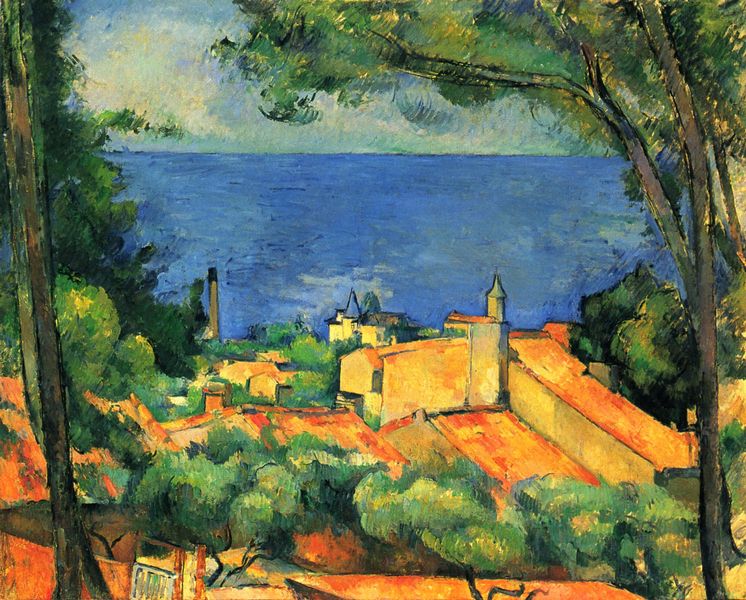
Titel: L'Estaque mit roten Dächern
Künstler: Paul Cézanne
Institution: (Privatsammlung)
Schlagwörter: baum, berg, blau, gemälde, himmel, laub, meer, schatten, wasser, wolken, aquarell, baumstämme, bäume, cezanne, gelb, grün, impressionismus, kirchturm, kubismus, landschaft, sand, see, stadt, teich, ufer, braun, bunt, frankreich, grau, hell, licht, orange, weiss, zeichnung, ausblick, blick, dach, gebäude, haus, park, rot, weg, beige, malerei, wand, stein, ferne, horizont, häuser, natur, weite, busch, büsche, kirche, pastos, schlank, sonne, kontrast, wald, anhöhe, schornstein, turm, garten, aussicht, küste, sommer, ansicht, fassade, italien, ort, perspektive, süden, moderne, farben, hitze, modern, dorf, dächer, mauer, farbe, formen, landschaftsmalerei, idylle, fabrik, vogelperspektive, stämme, wetter, monet, france, jaune, vert, manet, tor, umriss, impression, ortschaft, village, courbet, burg, provence, kloster, türmchen, türme, linie, urlaub, farbflächen, lichtung, schraffur, klassische moderne, pinselstrich, wärme, maison, anwesen, lac, stark, vue, konstruktion, kiefern, siedlung, paul cézanne, pinien, leuchtend, pinie, lumière, arbre, soleil, ciel, paysage, horizon, main, eau, toscana, fasssade, clocher, ville, mittelmeer, bleu, montagne, ocre, horizint, maisons, komplementärkontrast, meerblick, chaleur, südländisch, cheminée, oliven, architecture, porte, toit, nuages, impresionnisme, huile, touche, chateau, estaque, arbres, kompakt, bleue, herab, impressionnisme, tours, adria, mer, toits, lumineux, olivenhain, extérieur, perspective, pin, beau, städchen, cubisme, ete, europe, orande, frnakreich, sud, bidimensional, taches, toiles, urbino, fauvisme, baie, aix, azur, côte, océan, festug, grümd, komplemtärfarben, plongée, point de vue, hachures, ruisseau, pinine, paisible, kaimn, brique, loin, panorama, phenomenologie, merleau-ponty, méditerranée, impresionnsime, traces, mediterranne, mediterrannee, villge, bl;eue, chateaux, kleine ortschaft